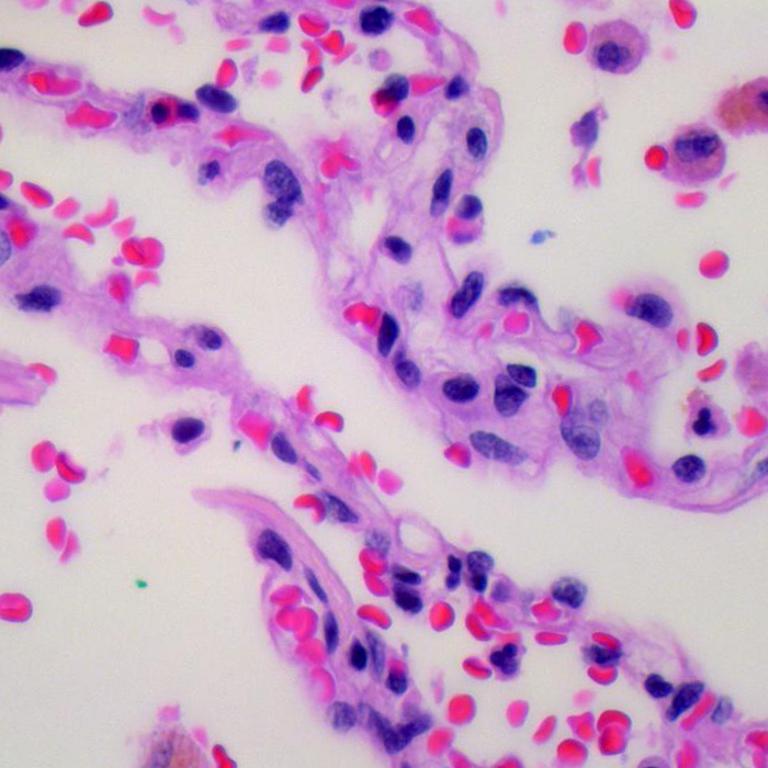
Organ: lung
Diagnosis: benign